Question: I want to shine a nice spotlight on a flat surface. I know that lighting is done per vertex and thus have create may vertices on the surface -- see this <URL>. However, I am getting these -- with GL_QUADS and GL_LINE_STRIP just to check that I have done things correctly.

These are clearly rather poor. so,
- -
Note: I realise that the normal calculation is not strictly necessary in this case but in a general case, it would be needed. Also, I could use a display list for the surface so it was only drawn once.
'''
#!/usr/bin/env python
# -*- coding: utf-8 -*-
import sys
from OpenGL.GLUT import *
from OpenGL.GL import *
from OpenGL.GLU import *
import numpy as np
from Numeric import *
lightPosition = np.array([10, 30, 20, 1])
view_rotation = np.array([0, 0, 0])
def init():
globAmb = [0.3, 0.3, 0.3, 1.0]
lightAmb = [0.0, 0.0, 0.0, 1.0]
lightDifAndSpec = [0.7, 0.7, 0.7, 1.0]
glutInit()
glClearColor(0.0, 0.0, 0.0, 0.0)
glEnable(GL_DEPTH_TEST)
glClearDepth(1.0)
glDepthFunc(GL_LESS)
glShadeModel(GL_SMOOTH)
glEnable(GL_LIGHTING)
glLightfv(GL_LIGHT0, GL_AMBIENT, lightAmb)
glLightfv(GL_LIGHT0, GL_DIFFUSE, lightDifAndSpec)
glLightfv(GL_LIGHT0, GL_SPECULAR, lightDifAndSpec)
glEnable(GL_LIGHT0)
glLightModelfv(GL_LIGHT_MODEL_AMBIENT, globAmb)
glLightModeli(GL_LIGHT_MODEL_LOCAL_VIEWER, GL_TRUE)
glEnable(GL_CULL_FACE)
glCullFace(GL_BACK)
def display():
glClearColor(0.0, 0.0, 0.0, 0.0)
glClear(GL_COLOR_BUFFER_BIT | GL_DEPTH_BUFFER_BIT)
glLoadIdentity()
gluLookAt(0.0, 40.0, 40.0, 0.0, 0.0, 0.0, 0.0, 1.0, 0.0);
glRotatef(view_rotation[0], 1.0, 0.0, 0.0)
glRotatef(view_rotation[1], 0.0, 1.0, 0.0)
glRotatef(view_rotation[2], 0.0, 0.0, 1.0)
glPushMatrix()
pos = [0, 20, 0, 1]
direction = [0.0, -1.0, 0.0]
spotAngle = 20
glLightfv(GL_LIGHT0, GL_POSITION, pos)
glLightf(GL_LIGHT0, GL_SPOT_CUTOFF, spotAngle)
glLightfv(GL_LIGHT0, GL_SPOT_DIRECTION, direction)
glLightf(GL_LIGHT0, GL_SPOT_EXPONENT, 2)
glPushMatrix();
glDisable(GL_LIGHTING)
glTranslate(pos[0], 0.5* pos[1], pos[2])
glRotatef(-90.0, 1.0, 0.0, 0.0)
glColor3f(1.0, 1.0, 1.0)
PI = 3.141592
glutWireCone(3.0 * np.tan( spotAngle/180.0 * PI ), pos[1], 10, 6)
glEnable(GL_LIGHTING)
glPopMatrix();
draw_cube()
glPopMatrix()
glFlush ()
def reshape(w, h):
glMatrixMode(GL_PROJECTION)
glLoadIdentity()
gluPerspective(45.0, float(w) / float(h), 0.1, 100.0)
glMatrixMode(GL_MODELVIEW)
def keyboard(key, x, y):
if key == chr(27):
sys.exit(0)
elif key == 'w':
view_rotation[0] += 10
display()
elif key == 's':
view_rotation[0] -= 10
display()
elif key == 'a':
view_rotation[1] -= 10
display()
elif key == 'd':
view_rotation[1] += 10
display()
else:
print "Unknown %s key" %(key)
def draw_cube ():
glPushMatrix()
glRotatef(45, 0, 1, 0)
glMaterialfv(GL_FRONT, GL_AMBIENT_AND_DIFFUSE, [183/256.0, 65/256.0, 14/256.0, 1.0]);
glMaterialfv(GL_FRONT, GL_SPECULAR, [1, 1, 1, 1]);
glMaterialfv(GL_FRONT, GL_SHININESS, [100.0]);
sz = 10
step = 1
for x in arange(-sz, sz, step):
for z in arange(-sz, sz, step):
v0 = np.array([x, sz, z])
v1 = np.array([x, sz, z+step])
v2 = np.array([x+step, sz, z+step])
v3 = np.array([x+step, sz, z])
#glBegin(GL_QUADS) # Uncomment to get the surface instead of lines.
glBegin(GL_LINE_STRIP)
n = get_normal_vector(v0, v1, v3)
glNormal(n[0], n[1], n[2])
glVertex3f(v0[0], v0[1], v0[2])
n = get_normal_vector(v1, v2, v0)
glNormal(n[0], n[1], n[2])
glVertex3f(v1[0], v1[1], v1[2])
n = get_normal_vector(v2, v3, v1)
glNormal(n[0], n[1], n[2])
glVertex3f(v2[0], v2[1], v2[2])
n = get_normal_vector(v3, v0, v2)
glNormal(n[0], n[1], n[2])
glVertex3f(v3[0], v3[1], v3[2])
glEnd()
glPopMatrix()
def get_normal_vector (v1, v2, v3):
v = np.cross(v2-v1, v3-v1)
n = np.sqrt(np.dot(v, v.conj()))
if n:
return v/n
else:
print v1
print v2
print v3
print v/n
sys.exit(-1)
glutInit(sys.argv)
glutInitDisplayMode(GLUT_SINGLE | GLUT_RGB)
glutInitWindowSize(800, 800)
glutInitWindowPosition(300, 0)
glutCreateWindow('Lines')
init()
glutDisplayFunc(display)
glutReshapeFunc(reshape)
glutKeyboardFunc(keyboard)
glutMainLoop()
'''
I will update an answer with the source code using a shader when I have it working...
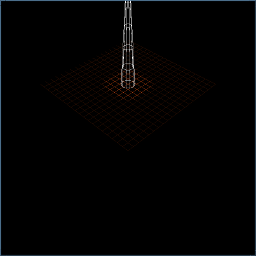
Answer: Use a <URL>. This is also the fastest way you can render the scene because you won't be increasing tessellation, yet get the highest quality lighting.
Hope this helps!